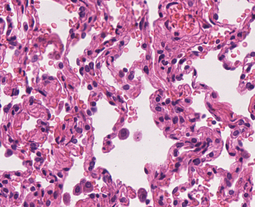
Tumor epithelial tissue: no
Tumor-associated stroma tissue: no
Normal tissue: yes